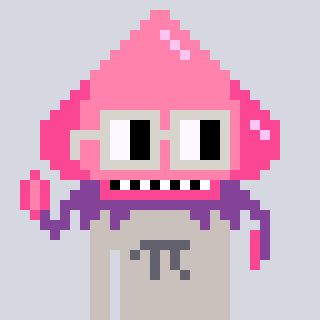
a pixel art character with square light gray glasses, a squid-shaped head and a foggrey-colored body on a cool background